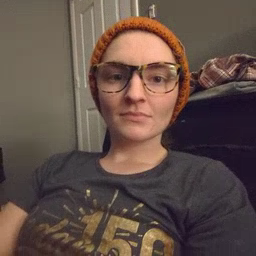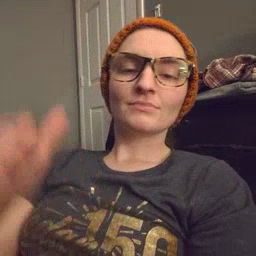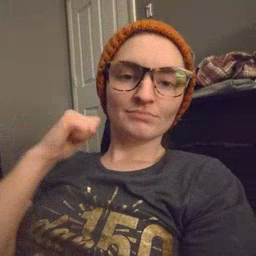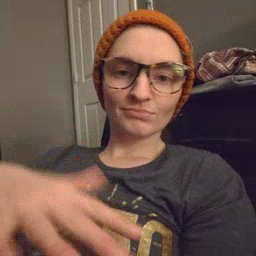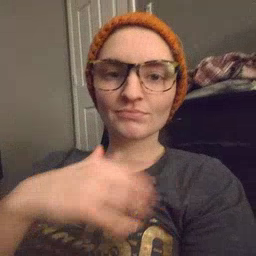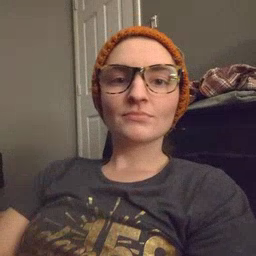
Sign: backyard